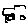
Label: car